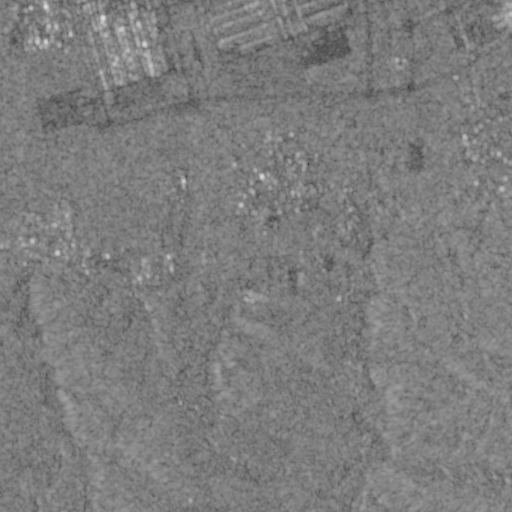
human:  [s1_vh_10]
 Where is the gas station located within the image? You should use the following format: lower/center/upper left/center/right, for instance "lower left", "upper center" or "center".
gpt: The gas station is located in the upper right of the image.
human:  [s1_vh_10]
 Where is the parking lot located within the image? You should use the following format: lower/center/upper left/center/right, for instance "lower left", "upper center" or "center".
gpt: The parking lot is located in the upper right of the image.
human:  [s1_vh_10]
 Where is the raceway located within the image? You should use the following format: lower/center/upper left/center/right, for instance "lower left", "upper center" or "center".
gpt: The raceway is located in the upper right of the image.
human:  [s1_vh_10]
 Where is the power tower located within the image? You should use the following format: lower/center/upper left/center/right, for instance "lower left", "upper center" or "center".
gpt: There is no power tower in the image.

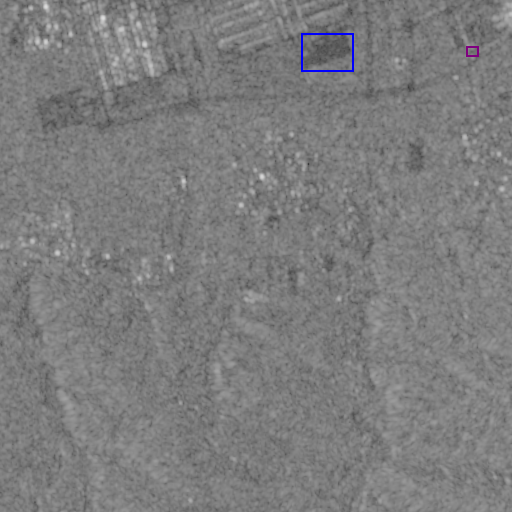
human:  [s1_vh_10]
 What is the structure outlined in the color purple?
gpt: The structure outlined in purple is a gas station.
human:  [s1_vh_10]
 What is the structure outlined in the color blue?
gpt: The structure outlined in blue is a parking lot.
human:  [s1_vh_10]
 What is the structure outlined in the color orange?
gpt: There is no orange outline.